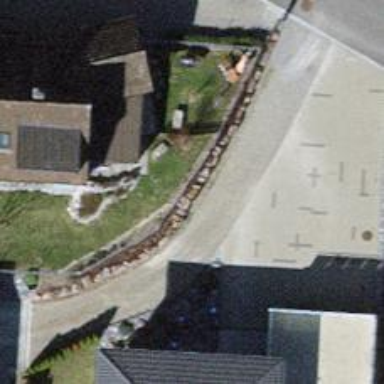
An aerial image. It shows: Retaining wall.